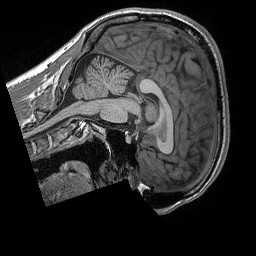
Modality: T1w
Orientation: sagittal
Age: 23
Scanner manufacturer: siemens
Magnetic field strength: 3 T
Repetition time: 2.3 s
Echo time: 0.00296 s